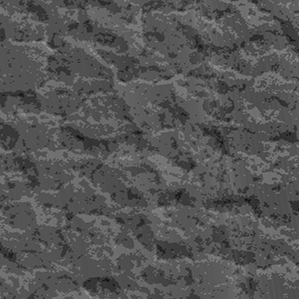
Label: frost